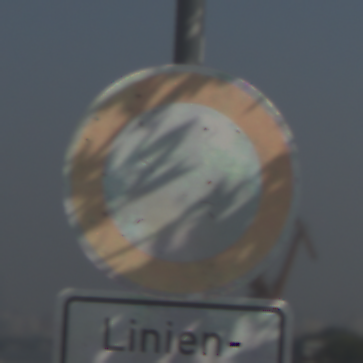
Verkehrszeichen: VerbotFahrzeugeAllerArt
Zusatzzeichen unten: BesondereFahrzeugeUndTransportgueter2
Umgebung: Outdoor, Urban
Tageszeit: SunriseSunset
Wetter: Clear
Licht: Natural
Jahreszeit: NotSpecified
Kontrast: MediumContrast